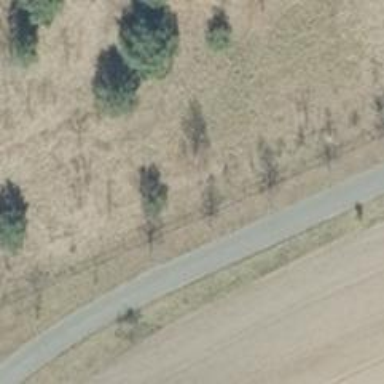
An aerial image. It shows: Avenue lined with deciduous broadleaved trees.